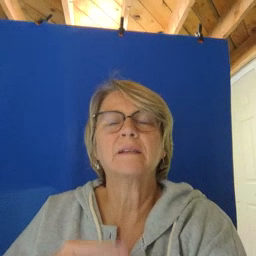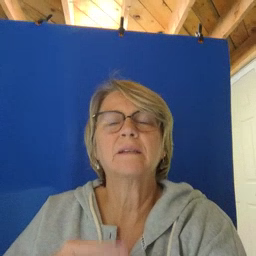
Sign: pretend